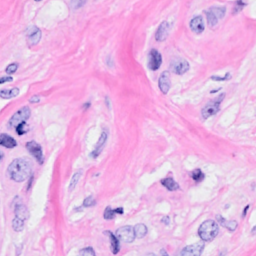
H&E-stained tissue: Breast